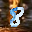
Label: 8